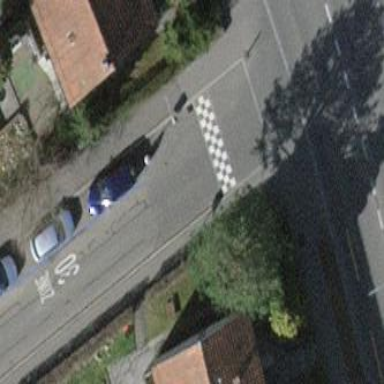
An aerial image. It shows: Parking lane for vehicles.